Interaction volume radius: 10 \u00c5
Interaction volume height: 15 \u00c5
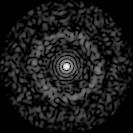
Disorder parameter: 0.8311